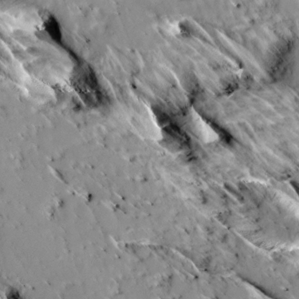
Label: non_frost